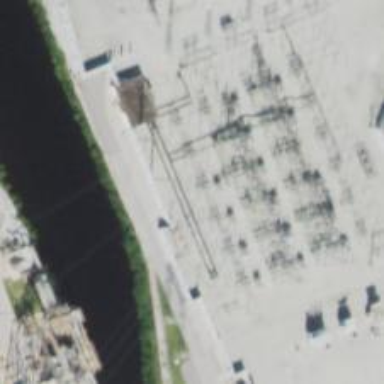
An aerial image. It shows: Switch for power supply.